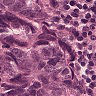
Metastatic tissue present: yes